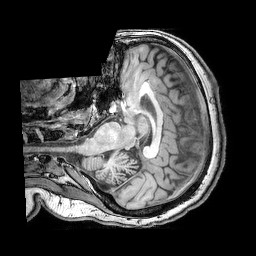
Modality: T1w
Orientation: axial
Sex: female
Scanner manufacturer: philips
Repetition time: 0.008149 s
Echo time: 0.00373 s